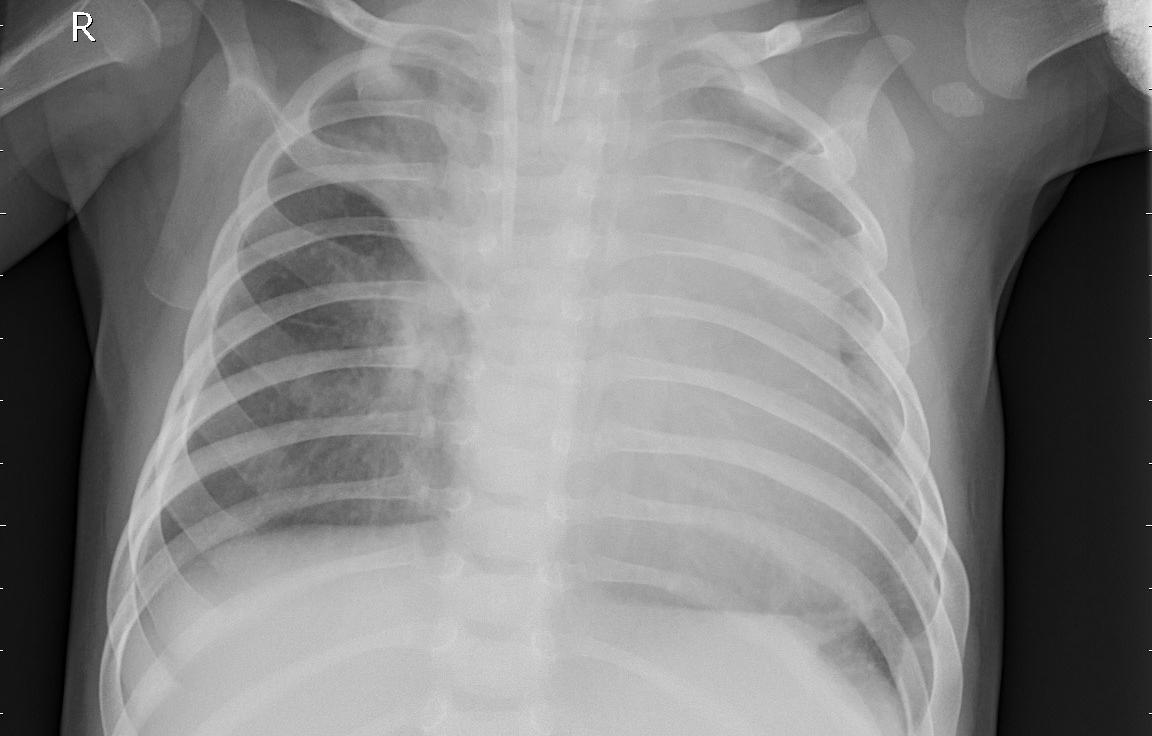
Diagnosis: PNEUMONIA